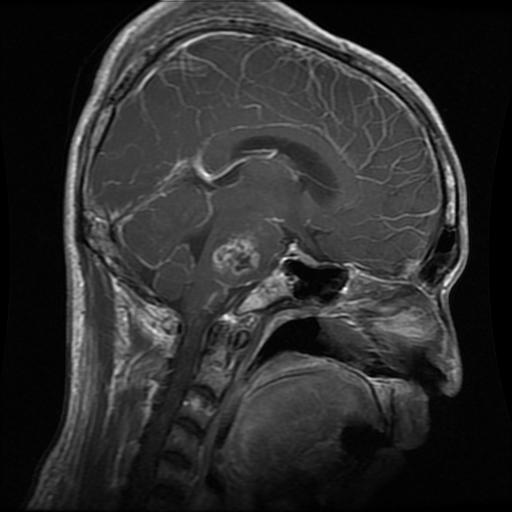
Label: glioma